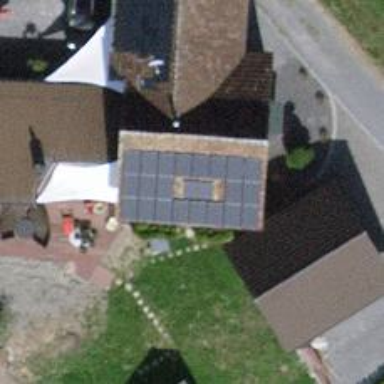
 consisting of solar photovoltaic panels."